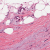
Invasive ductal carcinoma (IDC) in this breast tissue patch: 1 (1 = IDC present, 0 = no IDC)